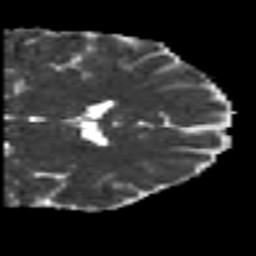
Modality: MD
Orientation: coronal
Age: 19
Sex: male
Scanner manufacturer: siemens
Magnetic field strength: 3 T
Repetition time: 7 s
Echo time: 0.0926 s